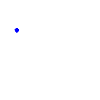
Particle: kaon